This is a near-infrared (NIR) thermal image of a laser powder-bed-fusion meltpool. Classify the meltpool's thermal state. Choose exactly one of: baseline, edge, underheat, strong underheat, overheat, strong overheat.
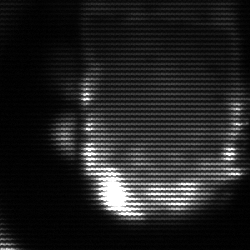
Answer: baseline